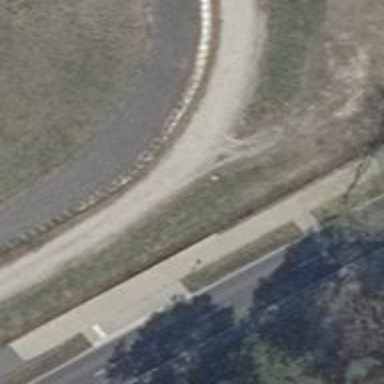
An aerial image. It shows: Grass track with grade3 surface.